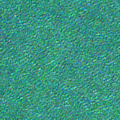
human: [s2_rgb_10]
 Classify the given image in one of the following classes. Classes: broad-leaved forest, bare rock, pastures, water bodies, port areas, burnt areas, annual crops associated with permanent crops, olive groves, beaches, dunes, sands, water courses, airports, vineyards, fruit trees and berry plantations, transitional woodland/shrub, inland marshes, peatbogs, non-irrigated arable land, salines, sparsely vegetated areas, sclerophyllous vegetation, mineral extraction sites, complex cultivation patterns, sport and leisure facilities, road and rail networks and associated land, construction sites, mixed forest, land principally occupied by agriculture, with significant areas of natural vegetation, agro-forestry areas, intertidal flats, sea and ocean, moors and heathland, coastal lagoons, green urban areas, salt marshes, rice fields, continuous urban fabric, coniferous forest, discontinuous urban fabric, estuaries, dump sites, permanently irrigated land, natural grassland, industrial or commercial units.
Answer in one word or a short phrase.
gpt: sea and ocean